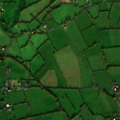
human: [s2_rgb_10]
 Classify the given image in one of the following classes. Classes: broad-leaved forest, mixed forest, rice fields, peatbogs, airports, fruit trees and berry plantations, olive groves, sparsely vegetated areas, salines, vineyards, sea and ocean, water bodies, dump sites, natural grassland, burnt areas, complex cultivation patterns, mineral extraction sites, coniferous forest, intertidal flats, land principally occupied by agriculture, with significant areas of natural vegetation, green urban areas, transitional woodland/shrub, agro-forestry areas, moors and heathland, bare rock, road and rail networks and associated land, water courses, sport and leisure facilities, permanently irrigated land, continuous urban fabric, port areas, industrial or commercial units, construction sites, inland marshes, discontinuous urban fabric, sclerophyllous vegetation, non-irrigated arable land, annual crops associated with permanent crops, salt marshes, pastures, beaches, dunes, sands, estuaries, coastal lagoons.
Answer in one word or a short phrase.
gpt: pastures